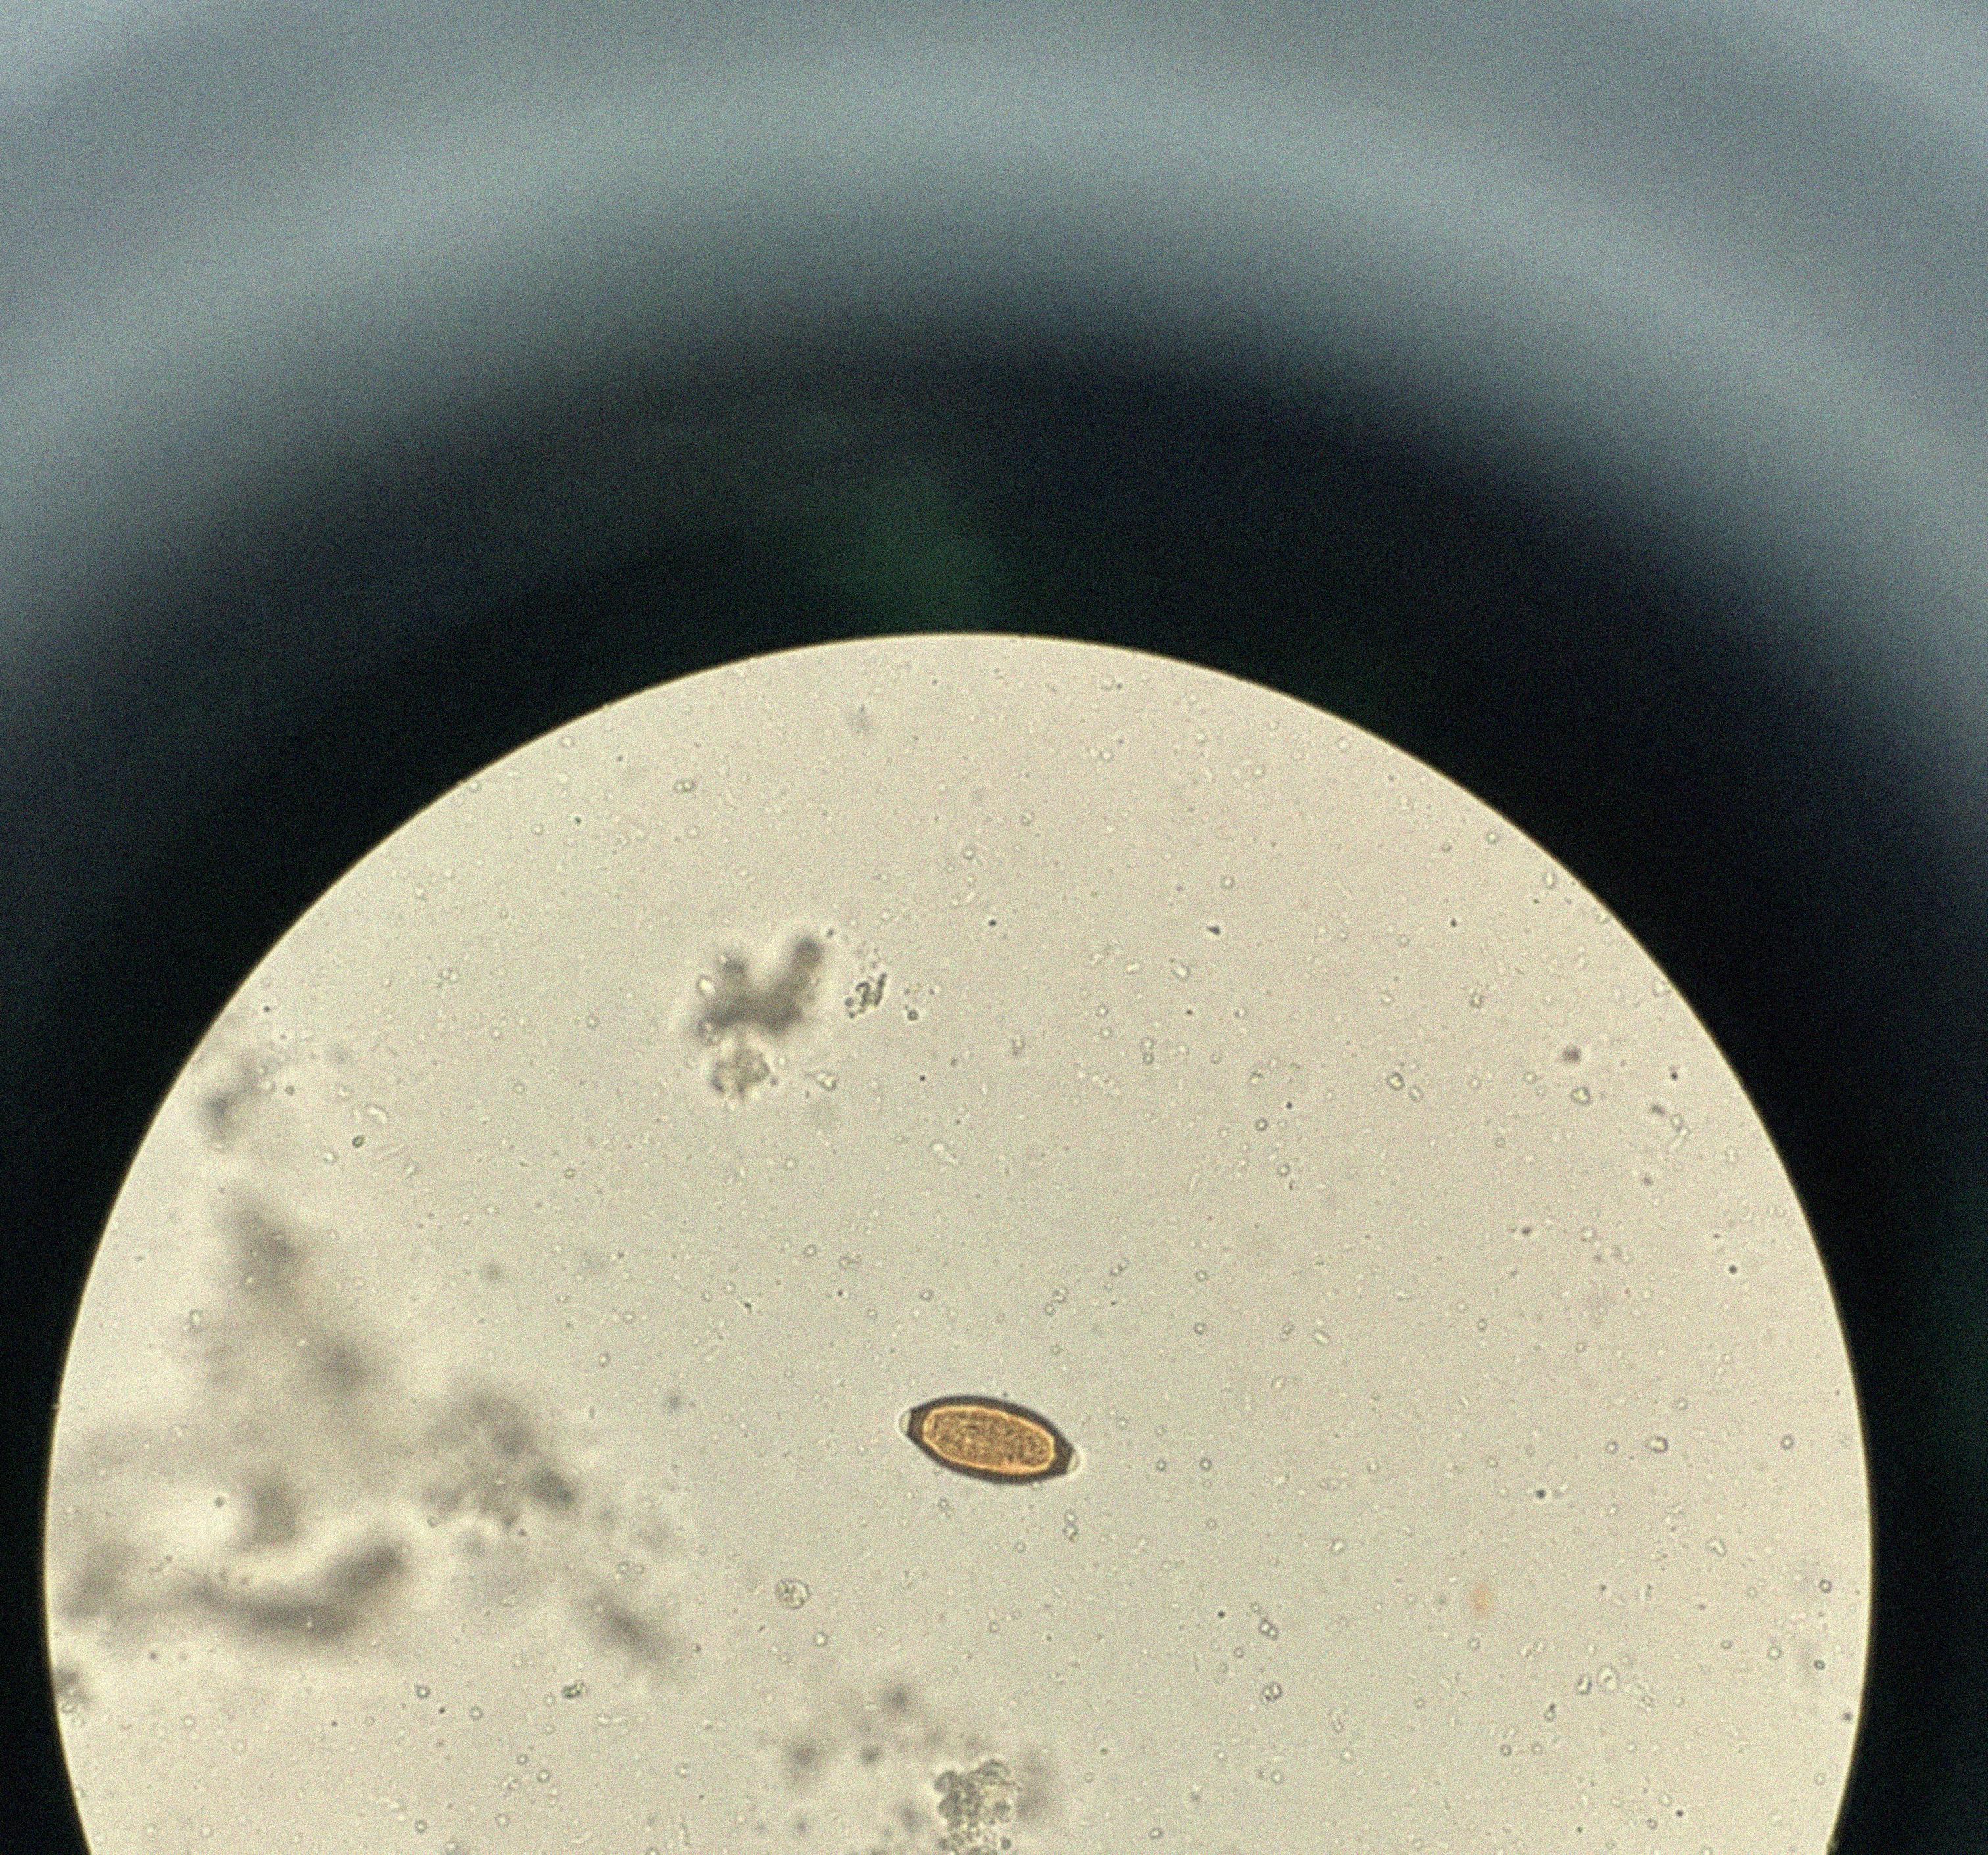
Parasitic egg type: Trichuris trichiura